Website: crate-barrel
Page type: delivery-shipping
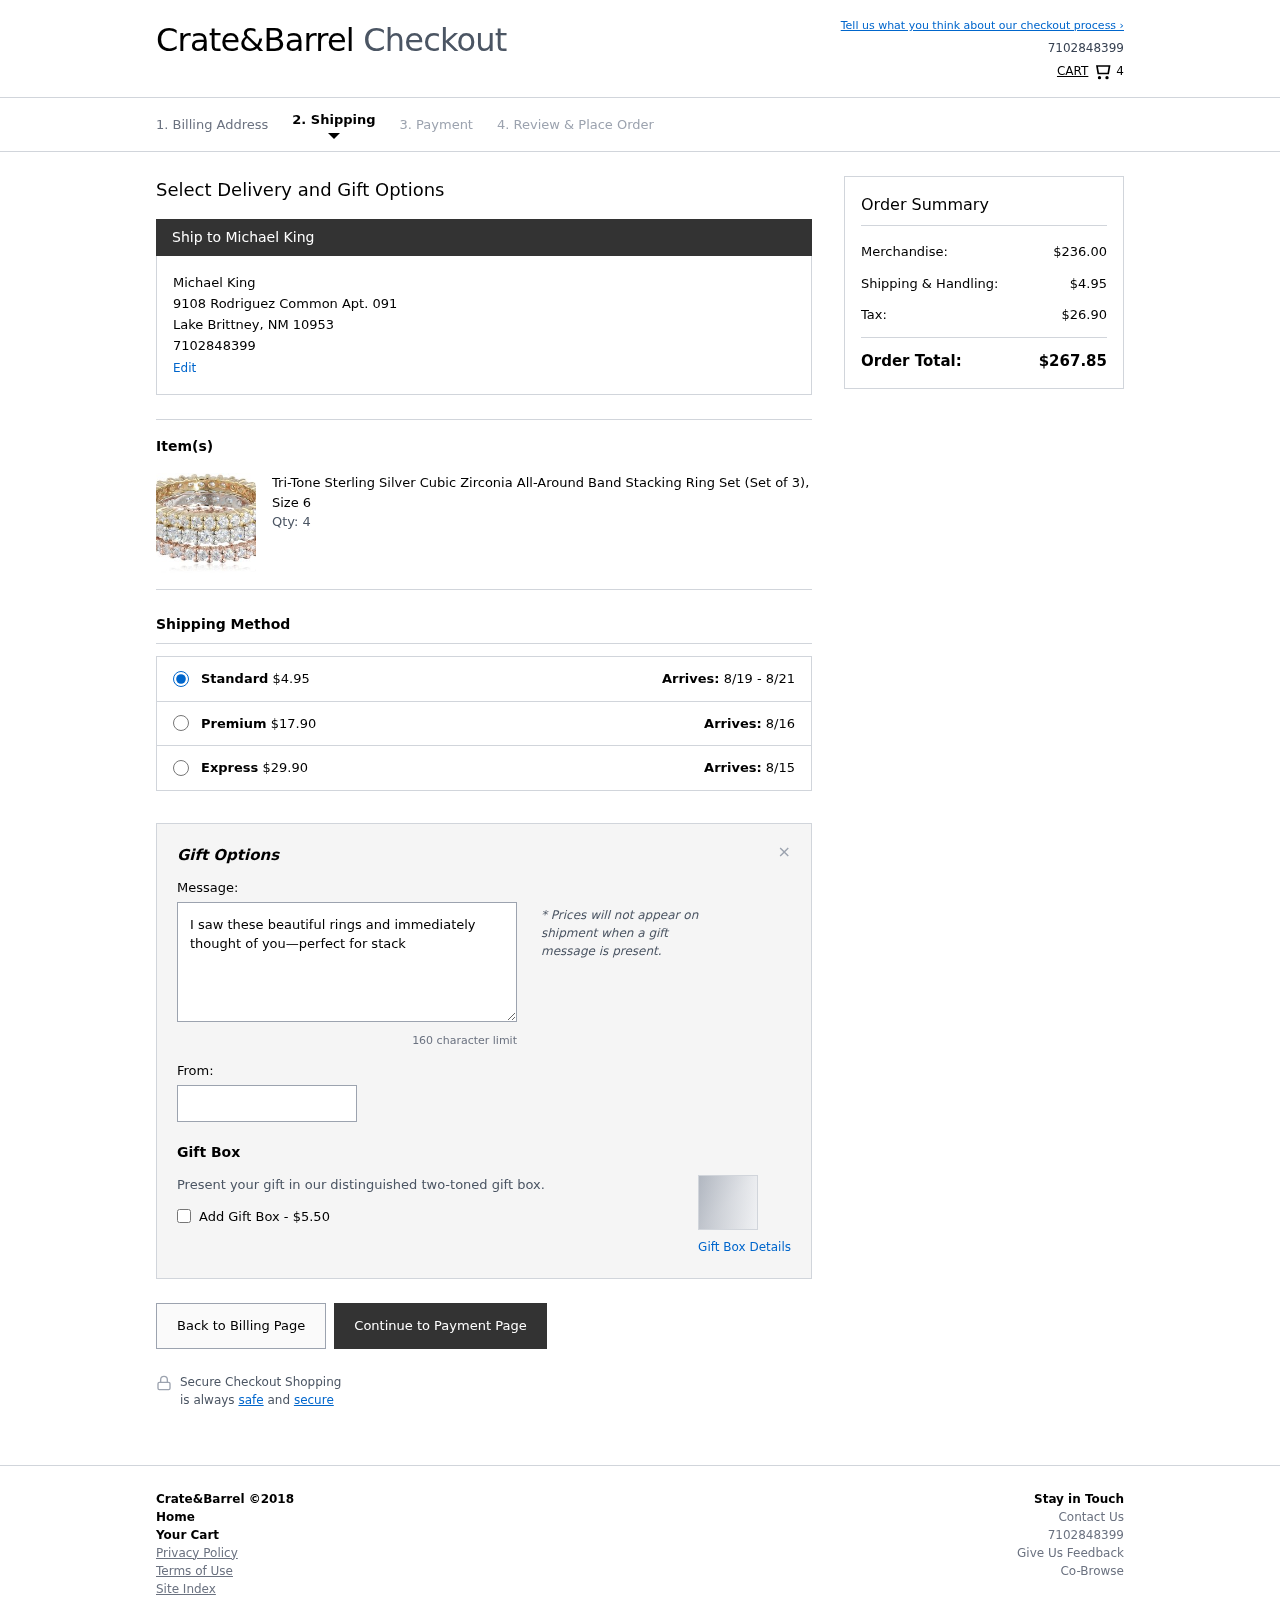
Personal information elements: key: PII_CITY
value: Lake Brittney
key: PII_FULLNAME
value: Michael King
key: PII_PHONE
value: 7102848399
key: PII_POSTCODE
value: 10953
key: PII_STATE_ABBR
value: NM
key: PII_STREET
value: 9108 Rodriguez Common Apt. 091
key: PII_FIRSTNAME
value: Michael
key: PII_LASTNAME
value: King
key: PII_FULLNAME2
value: Michael King
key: PII_FULLNAME3
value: Michael King
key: PII_FIRSTNAME2
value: Michael
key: PII_FIRSTNAME3
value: Michael
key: PII_LASTNAME2
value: King
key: PII_LASTNAME3
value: King
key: PII_FIRSTNAME_DERIVED
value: Michael
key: PII_LASTNAME_DERIVED
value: King
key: PII_FULLNAME_DERIVED
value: Michael King
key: PII_NAME_FULL_DERIVED
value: Michael King
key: PII_PHONE_LINE
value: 8399
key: PII_PHONE_SUFFIX
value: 8399
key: PII_PHONE2
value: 7102848399
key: PII_PHONE3
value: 7102848399
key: PII_PHONE_NUMERIC
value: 7102848399
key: PII_PHONE_LINE_NUMERIC
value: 8399
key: PII_PHONE_SUFFIX_NUMERIC
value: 8399
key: PII_PHONE2_NUMERIC
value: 7102848399
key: PII_PHONE3_NUMERIC
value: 7102848399
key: PII_PHONE_DIGITS
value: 7102848399
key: PII_PHONE_LAST4
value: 8399
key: PII_GIFT_MESSAGE
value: I saw these beautiful rings and immediately thought of you—perfect for stacking and making a statement! Just a little something to brighten your day. Enjoy!
Michael
Product elements: key: PRODUCT1_NAME
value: Tri-Tone Sterling Silver Cubic Zirconia All-Around Band Stacking Ring Set (Set of 3), Size 6
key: PRODUCT1_QUANTITY
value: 4
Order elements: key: ORDER_NUM_ITEMS
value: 4
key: ORDER_SHIPPING_COST
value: $4.95
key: ORDER_DELIVERY_DATE
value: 8/19 - 8/21
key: PREMIUM_SHIPPING_COST
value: $17.90
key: PREMIUM_DELIVERY_DATE
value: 8/16
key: EXPRESS_SHIPPING_COST
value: $29.90
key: EXPRESS_DELIVERY_DATE
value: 8/15
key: ORDER_SUBTOTAL
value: $236.00
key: ORDER_SHIPPING_COST2
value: $4.95
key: ORDER_TAX
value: $26.90
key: ORDER_TOTAL
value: $267.85